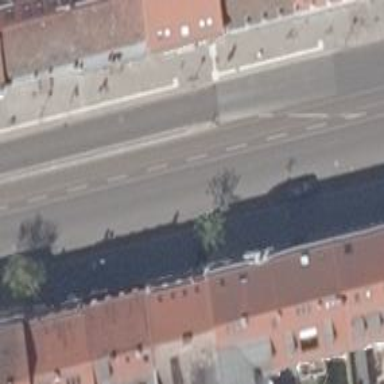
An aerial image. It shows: Residential road with asphalt surface. The road has embedded tram rails and parking lane on the right side. The sidewalk on the right side has sett surface.